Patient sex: F
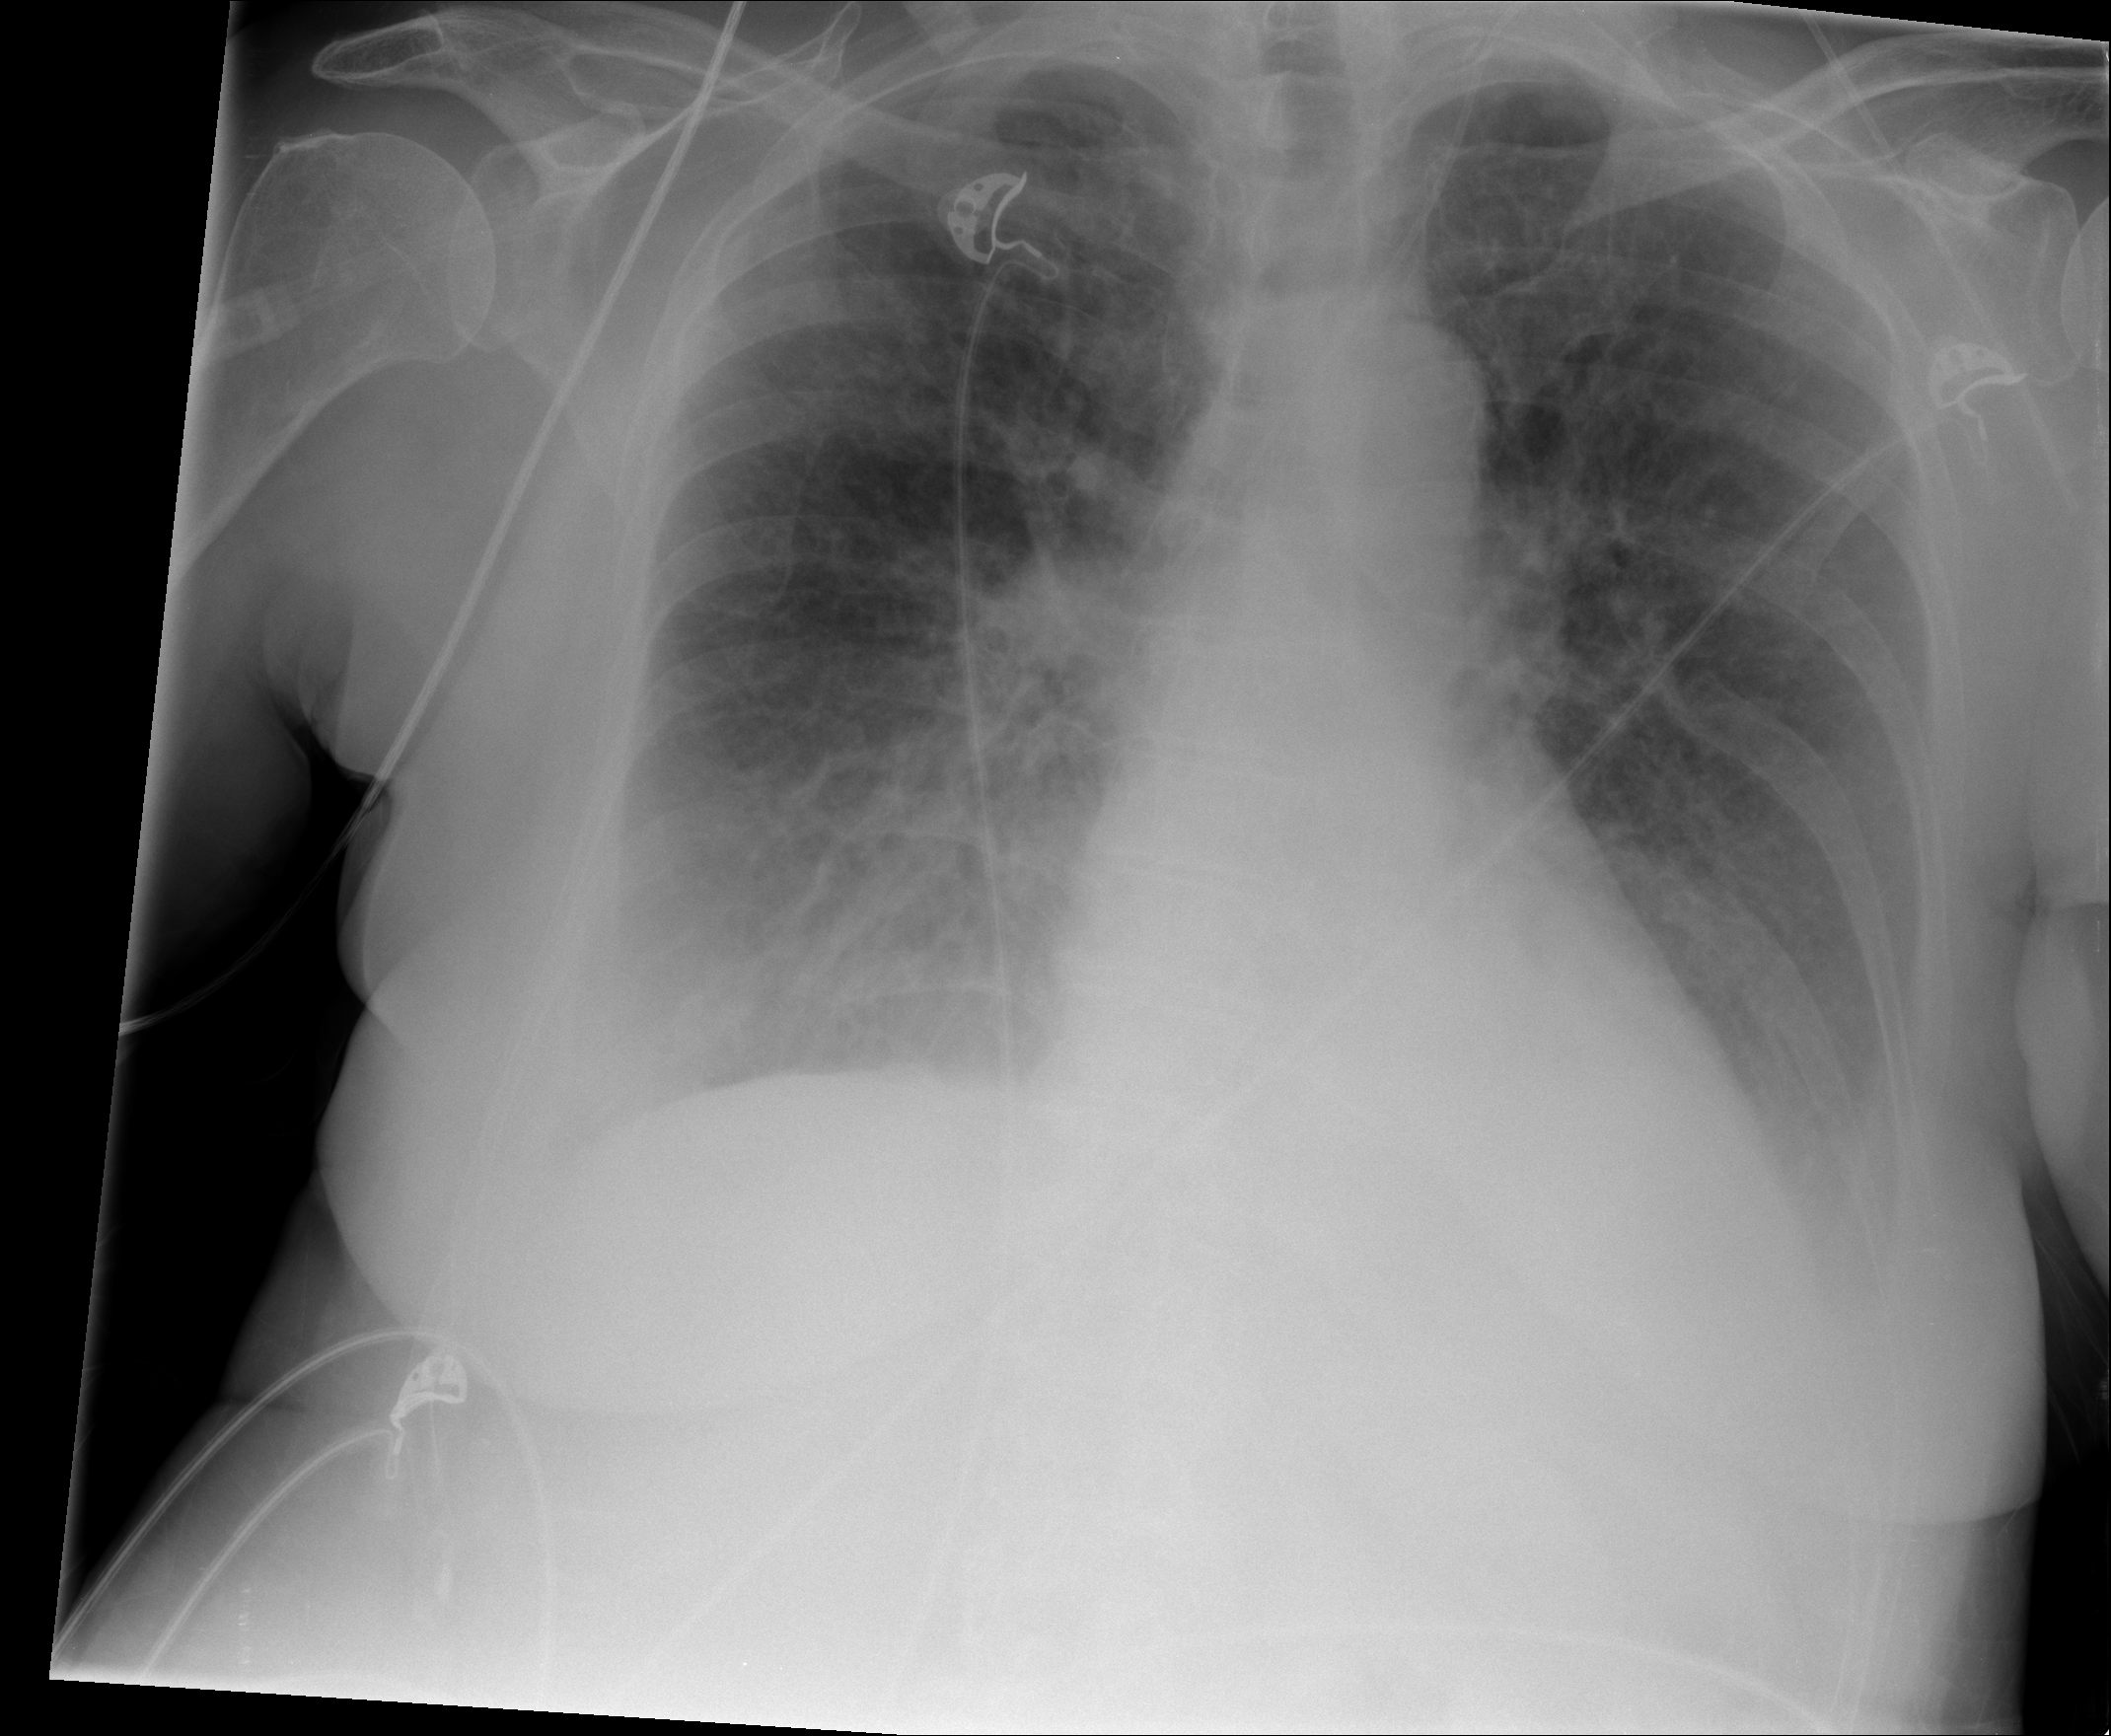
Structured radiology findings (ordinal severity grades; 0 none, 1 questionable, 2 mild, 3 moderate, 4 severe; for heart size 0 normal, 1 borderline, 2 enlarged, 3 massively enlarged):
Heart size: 0
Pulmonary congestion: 3
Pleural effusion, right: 2
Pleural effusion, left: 2
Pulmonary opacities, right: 1
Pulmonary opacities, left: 1
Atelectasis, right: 2
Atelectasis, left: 2